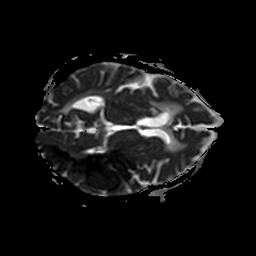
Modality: ADC
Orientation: axial
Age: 65
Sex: male
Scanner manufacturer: philips
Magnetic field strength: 3 T
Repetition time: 3.08 s
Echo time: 0.076 s